Question: I'm new to iOS programming. I got an error thats always bugging me for days. I tried Googling it but none of the answers seem to work (or it is just me not fully understanding how this stuff works).
'2014-11-10 12:45:26.858 Launchlabs Int[1502:60b] -[UIViewController buttonClicked:]: unrecognized selector sent to instance 0x8d57960 2014-11-10 12:45:26.862 Launchlabs Int[1502:60b] *** Terminating app due to uncaught exception 'NSInvalidArgumentException', reason: '-[UIViewController buttonClicked:]: unrecognized selector sent to instance 0x8d57960''
My App Delegate header:
'''
#import <UIKit/UIKit.h>
@interface AppDelegate : UIResponder <UIApplicationDelegate>
@property (strong, nonatomic) UIWindow *window;
@property (strong,nonatomic) UIViewController *firstScrn;
@end
'''
App Delegate implementation:
'''
#import "AppDelegate.h"
@implementation AppDelegate
@synthesize firstScrn;
- (BOOL)application:(UIApplication *)application didFinishLaunchingWithOptions:(NSDictionary *)launchOptions
{
self.window = [[UIWindow alloc] initWithFrame:[[UIScreen mainScreen] bounds]];
firstScrn = [[UIViewController alloc] initWithNibName:@"ViewController" bundle:nil];
self.window.rootViewController = firstScrn;
// Override point for customization after application launch.
self.window.backgroundColor = [UIColor whiteColor];
[self.window makeKeyAndVisible];
return YES;
}
'''
ViewController h:
'''
#import <UIKit/UIKit.h>
@interface ViewController : UIViewController
@property (weak, nonatomic) IBOutlet UIButton *btn;
- (IBAction)buttonClicked:(id)sender;
-(IBAction)secondBtnClick:(id)sender;
@end
'''
ViewController m
'''
#import "ViewController.h"
@interface ViewController ()
@end
@implementation ViewController
- (id)initWithNibName:(NSString *)nibNameOrNil bundle:(NSBundle *)nibBundleOrNil
{
self = [super initWithNibName:nibNameOrNil bundle:nibBundleOrNil];
if (self) {
// Custom initialization
}
return self;
}
- (IBAction)buttonClicked:(id)sender {
NSLog(@"hello");
}
-(IBAction)secondBtnClick:(id)sender
{
}
@end
'''
heres the screenshot of my nib file:

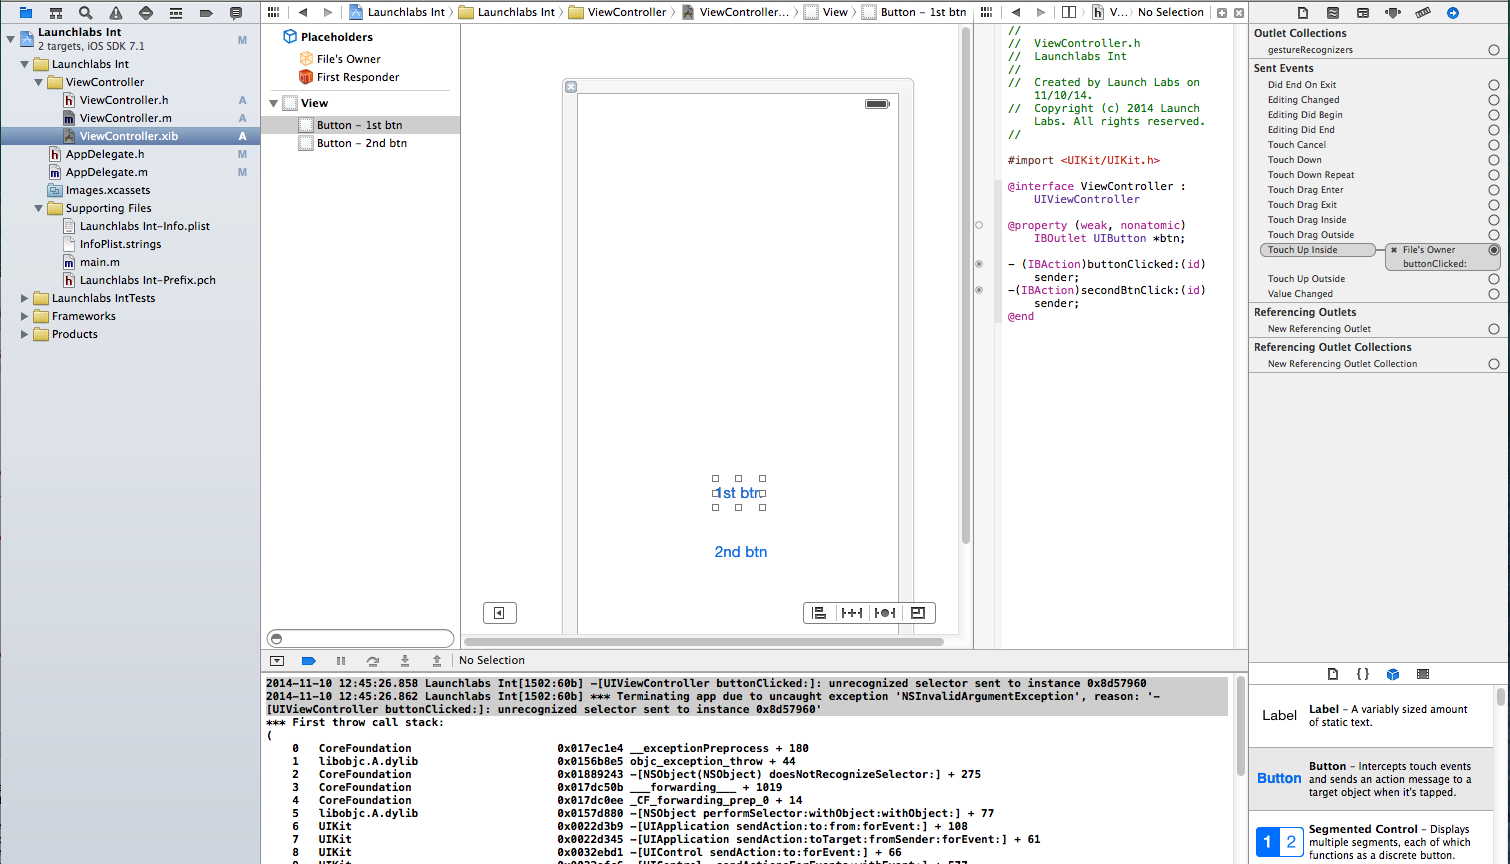
Answer: fix this in your app delegate
> //.h#import "ViewController" // import this header//@property (strong,nonatomic) UIViewController *firstScrn; @property (strong,nonatomic) ViewController *firstScrn;//.m//firstScrn = [[UIViewController alloc]
initWithNibName:@"ViewController" bundle:nil];firstScrn = [[ViewController alloc] initWithNibName:@"ViewController" bundle:nil];